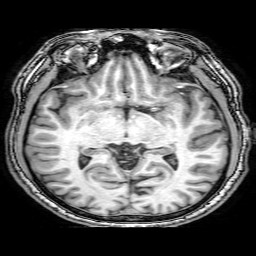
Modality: T1w
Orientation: coronal
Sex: male
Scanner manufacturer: philips
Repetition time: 0.008112 s
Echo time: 0.00371 s